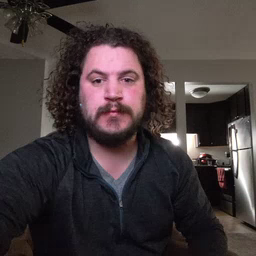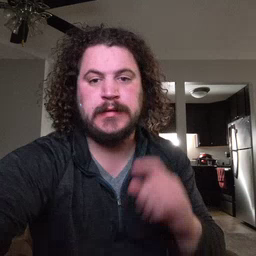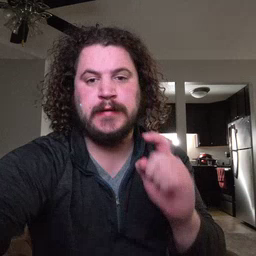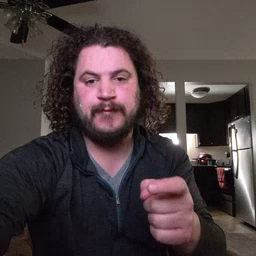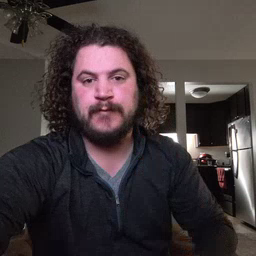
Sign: give